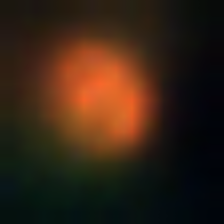
Taxon: NanoPlankton
Group: Other